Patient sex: M
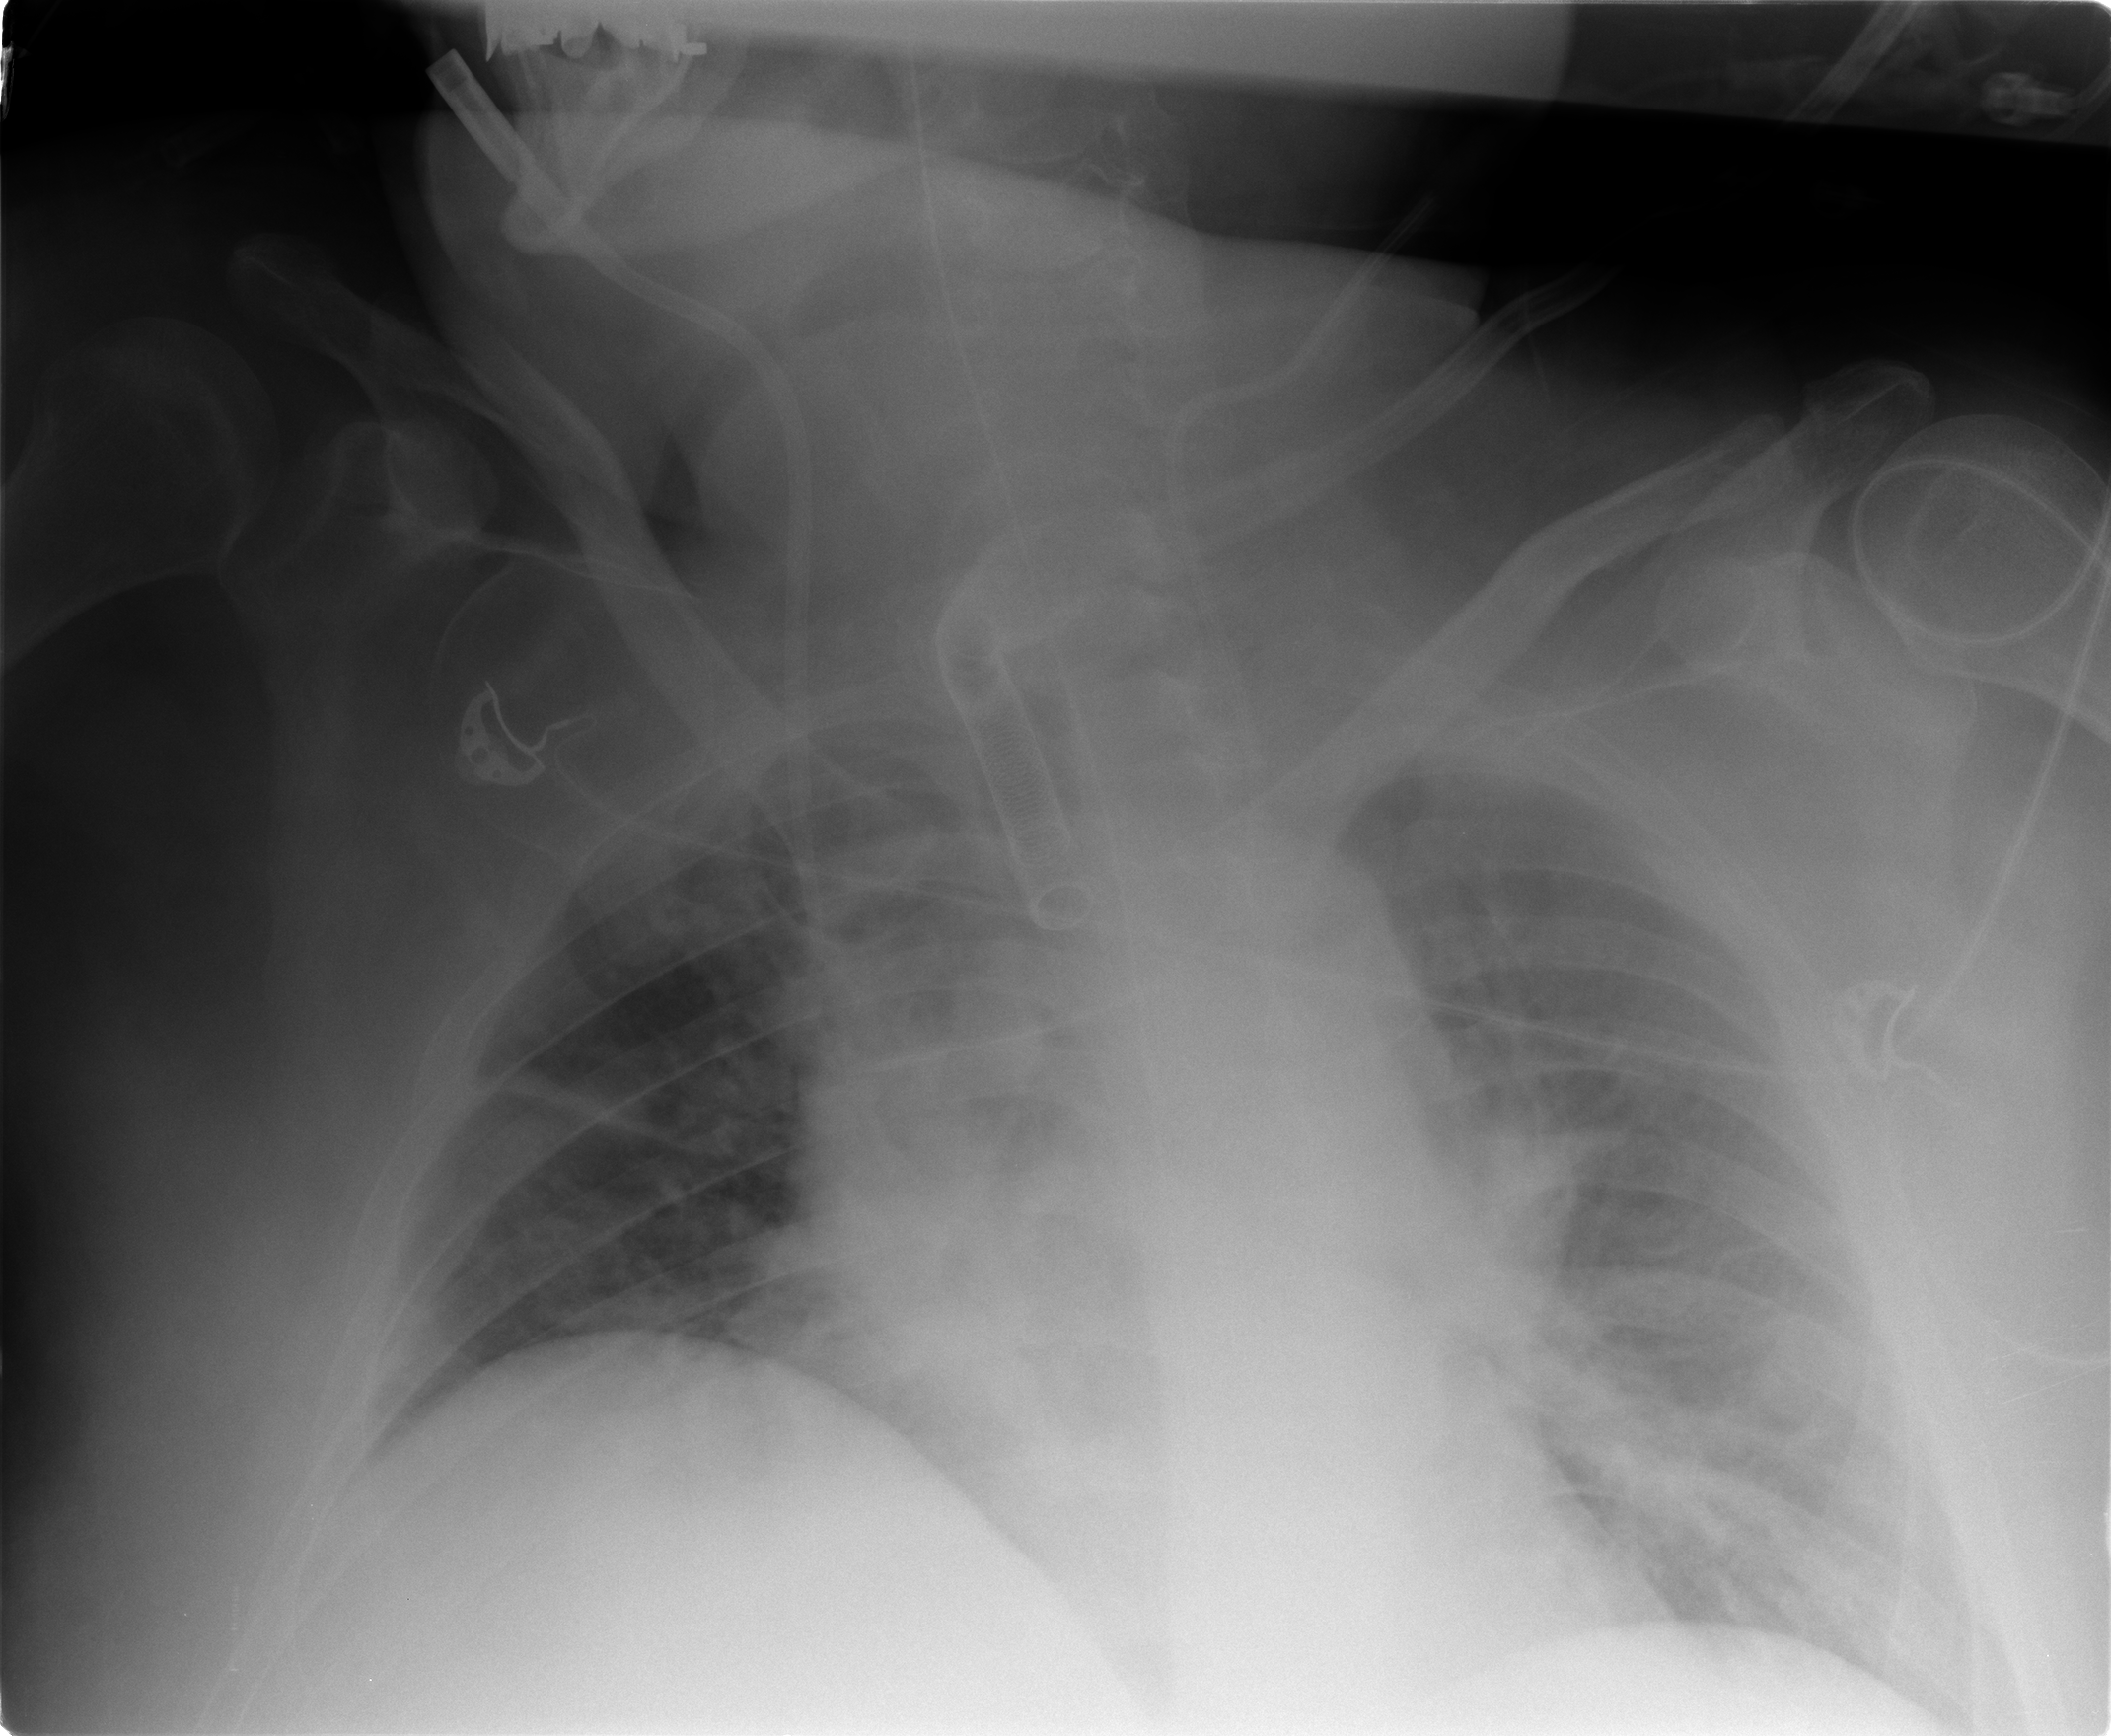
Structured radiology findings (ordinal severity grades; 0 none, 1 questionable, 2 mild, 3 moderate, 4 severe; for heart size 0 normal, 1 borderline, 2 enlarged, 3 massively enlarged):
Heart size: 2
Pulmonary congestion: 1
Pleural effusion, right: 0
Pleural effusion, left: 1
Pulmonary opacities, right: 2
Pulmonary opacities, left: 2
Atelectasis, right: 2
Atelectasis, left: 2